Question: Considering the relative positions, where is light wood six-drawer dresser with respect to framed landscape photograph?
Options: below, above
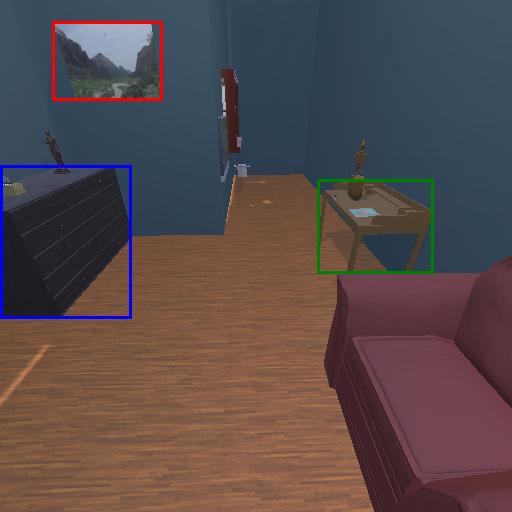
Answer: below